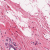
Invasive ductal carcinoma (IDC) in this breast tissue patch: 0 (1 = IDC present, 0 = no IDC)